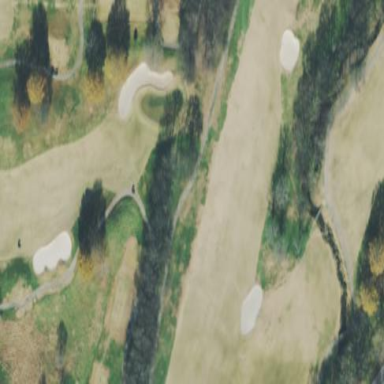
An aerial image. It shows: Scenic golf fairway.